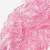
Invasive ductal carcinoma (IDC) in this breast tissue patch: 0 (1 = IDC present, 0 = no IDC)